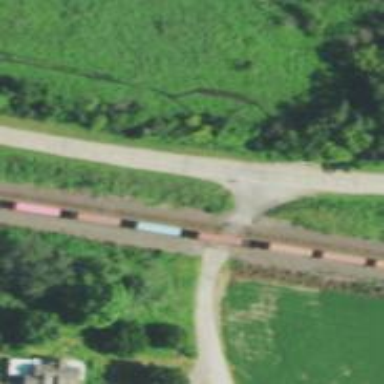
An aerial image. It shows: Railway track.